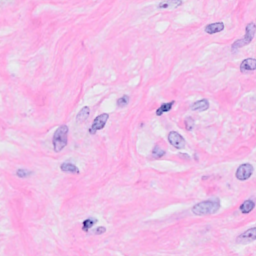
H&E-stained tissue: Breast